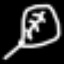
Label: leaf